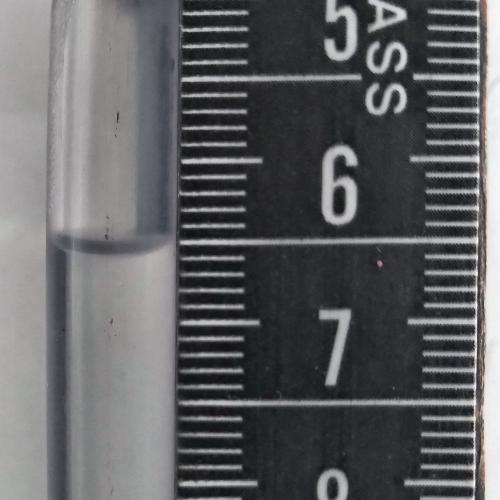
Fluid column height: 6.5 cm